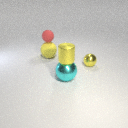
small yellow metal sphere to the right of large cyan metal sphere